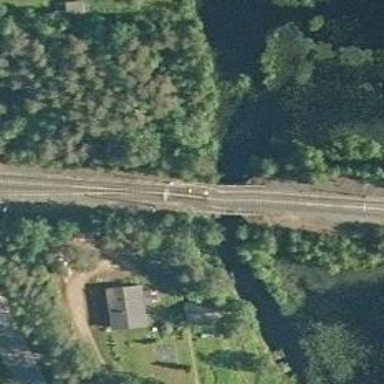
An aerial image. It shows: Railway track with continuous electrified contact lines.